Question: I have a app that has a activity that can be started from the start
menu and a activity that is started by a broadcast receiver.

Now on boot , if the receiver is called , the "event viewer" activity is
started...after backing out of this activity user returns to previous
screen (could be homescreen or whatever user was doing) .. this is how it
should be.
But if i start the "main" activity from the main launcher, and press
the home button to go back to the home screen..the problem begins.
Now if the receiver is called the "event viewer" activity is shown.
if the user backs out of the "event viewer" activity (or i call finish() ) it will show the "main" activity(still running in background) instead of the previous thing the user was doing (like home screen).
This is not how i want it..because it causes users after dismissing a
calendar event (the purpose of my app) to return to eg the settings
from the main app..
If i call finish() in onpause , it works ok...but that is not the way
it should work.
Any clues?
Hope the problem is clear , since english isn't my first language i
found it hard to explain the problem :-)
Thanks..
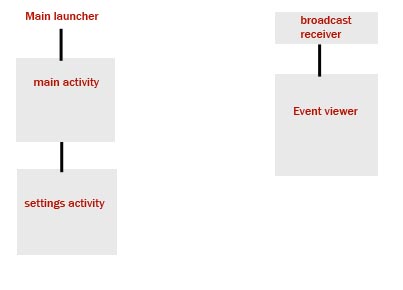
Answer: In your receiver, use the flag 'FLAG_ACTIVITY_NEW_TASK'
'''
@Override
public void onReceive(Context context, Intent intent) {
//... bla bla bla
Intent in = new Intent(context, IndependentActivity.class);
in.setFlags(Intent.FLAG_ACTIVITY_NEW_TASK);
context.startActivity(in);
//... bla bla bla
}
'''
In your manifest, provide a taskAffinity for your IndependentActivity.
'''
<activity
android:name=".IndependentActivity"
android:excludeFromRecents="true"
android:taskAffinity="com.example.independantactivty.ind" >
</activity>
'''
I have excluded it from the Recents but that is totally optional.